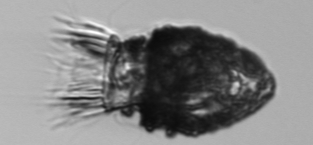
Label: Stenosemella_pacifica